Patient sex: F
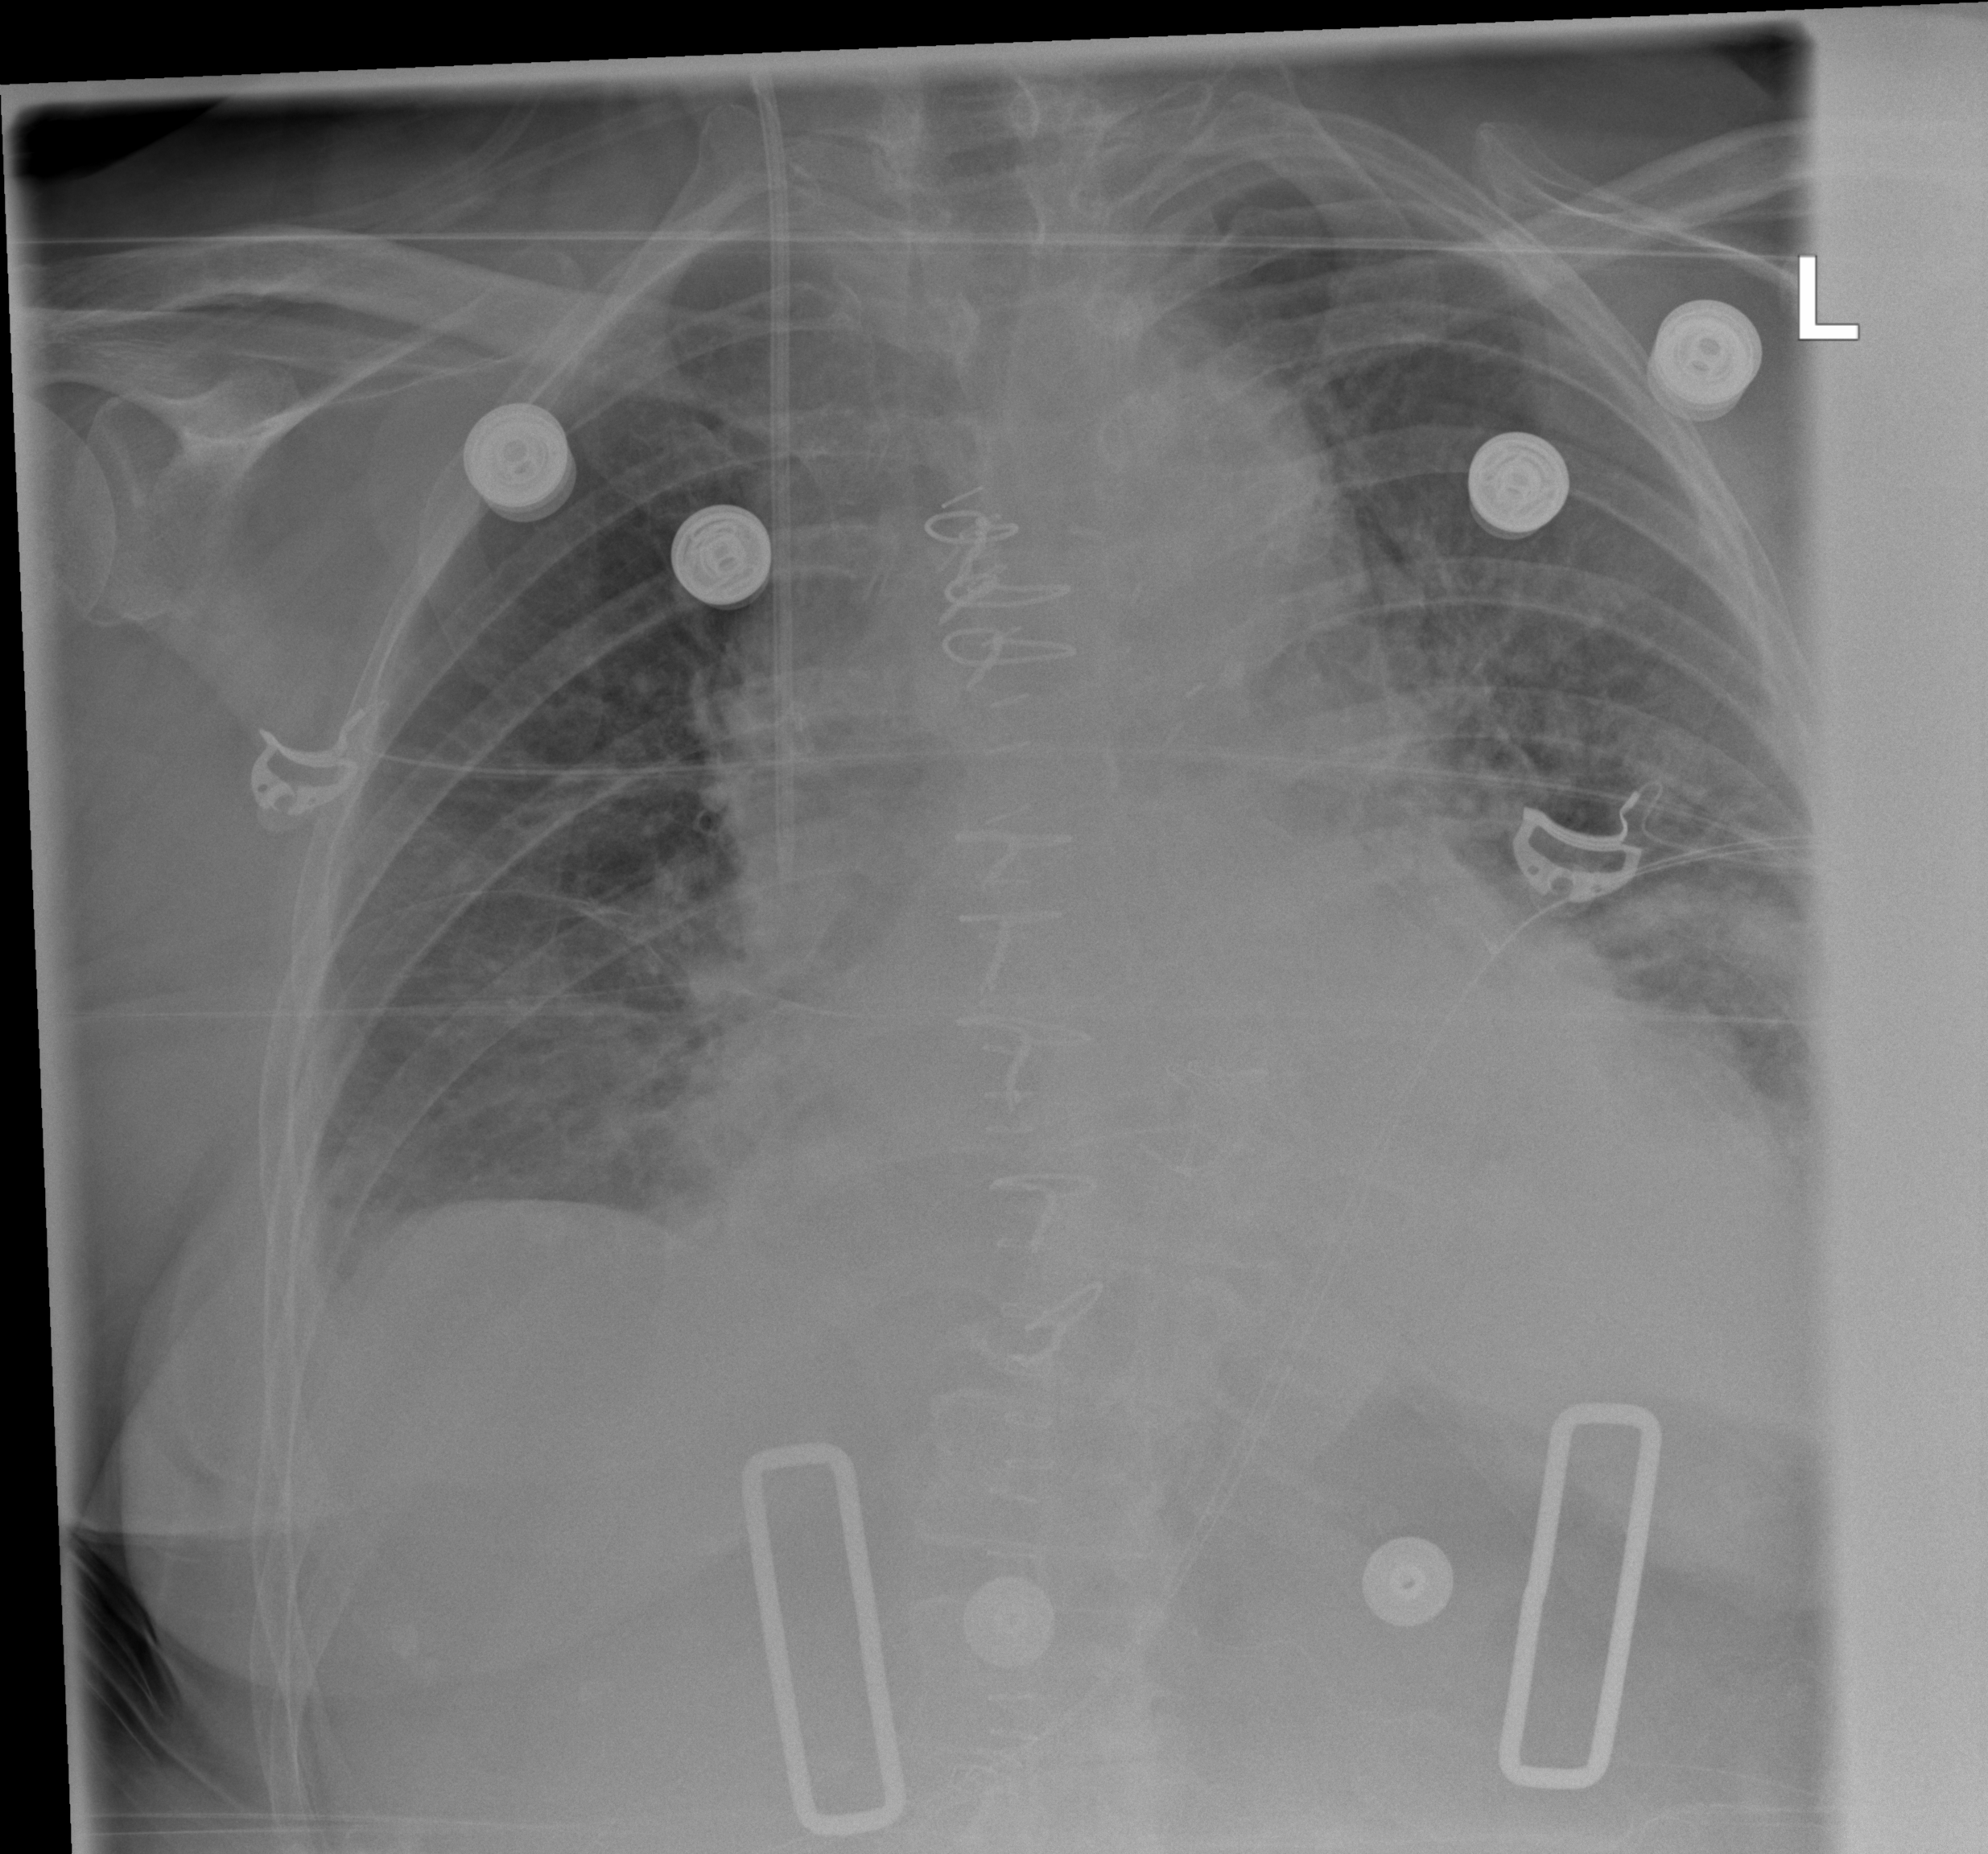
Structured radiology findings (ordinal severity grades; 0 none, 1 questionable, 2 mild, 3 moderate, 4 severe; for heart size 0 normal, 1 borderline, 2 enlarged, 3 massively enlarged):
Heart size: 2
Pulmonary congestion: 2
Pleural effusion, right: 2
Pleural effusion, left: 2
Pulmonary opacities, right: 2
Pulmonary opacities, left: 2
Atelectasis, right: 2
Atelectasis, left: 2